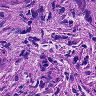
Metastatic tissue present: yes